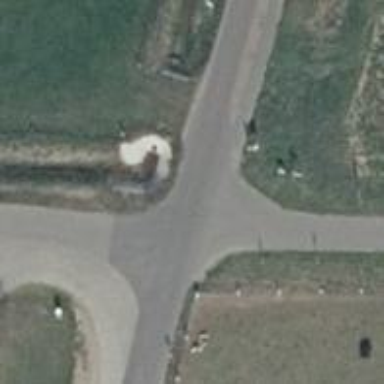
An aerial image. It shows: Unclassified road with asphalt surface. There is cycle track on the left side.